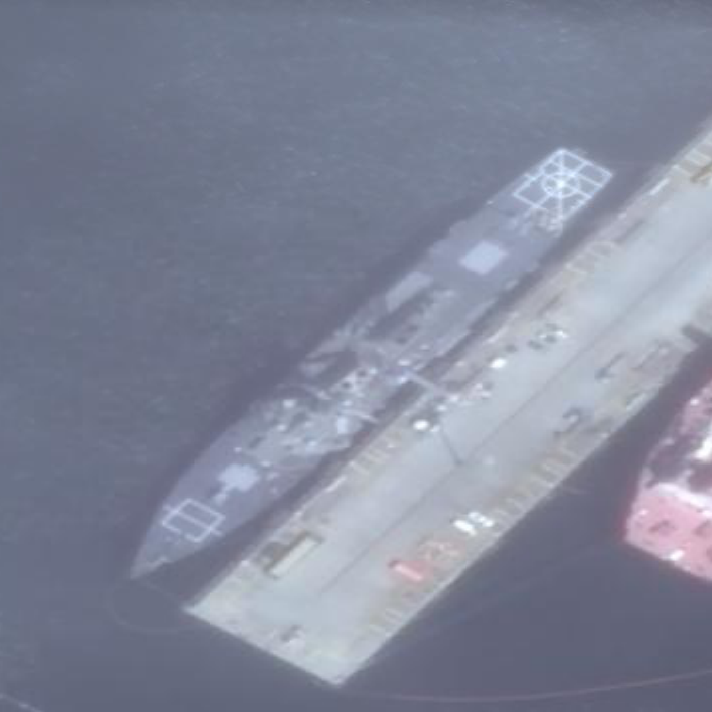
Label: destroyer